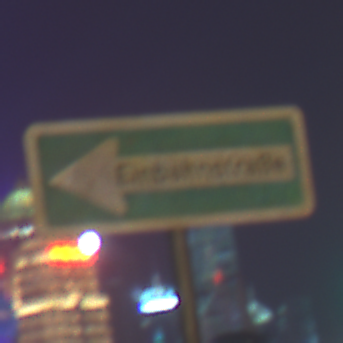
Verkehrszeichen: EinbahnstrasseLinksweisend
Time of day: Night
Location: Outdoor (Urban)
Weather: PartlyCloudy
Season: NotSpecified
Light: Natural